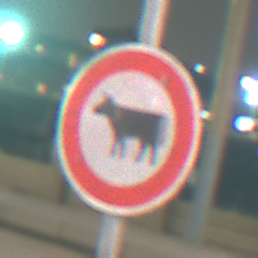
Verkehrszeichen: VerbotViehtrieb
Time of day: Night
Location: Outdoor (Urban)
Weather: PartlyCloudy
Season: NotSpecified
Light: Artificial